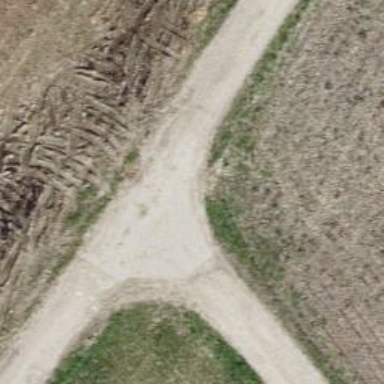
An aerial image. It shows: Well-maintained track road with grade 1 tracktype.